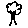
Label: tree